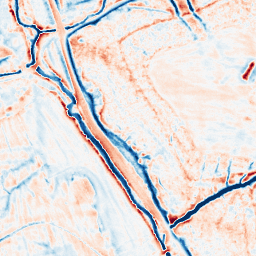
Category: edge_preserving
Decomposition family: guided
Decomposition parameters: radius: 4
eps: 0.001
Upsampling method: cubic_mitchell
Upsampling parameters: scale: 8
Upsampling scale: 8